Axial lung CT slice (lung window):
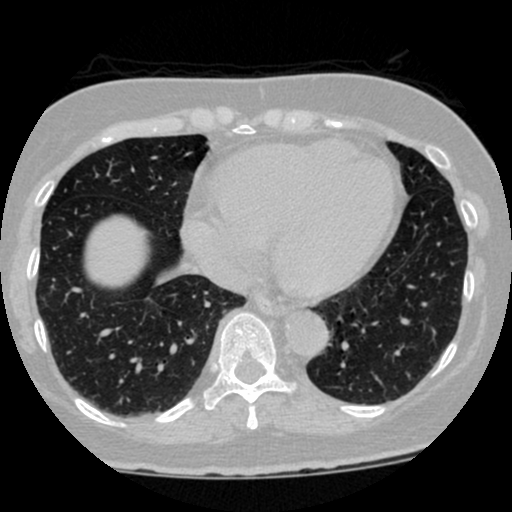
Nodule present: no